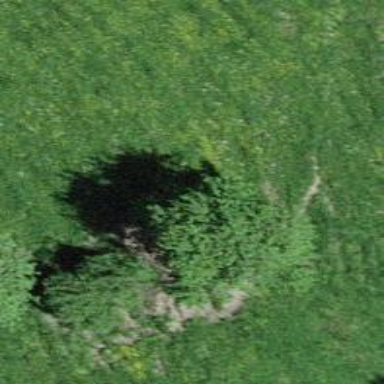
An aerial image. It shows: Single tag "natural: tree."